Question: I want to implement the SwipeListView like below image, I have download github code <URL> for that and make changes in it, But it fails what I want to implement

I want to implement that when user swipe listitem to left , two or three buttons should be display at right side
I make changes in above demo like below code
com.aug.swipe/MainActivity.java
'''
protected View generateRightView(final int position) {
LinearLayout lnv_right = new LinearLayout(MainActivity.this);
LayoutParams lnv_params = new LayoutParams(
LayoutParams.MATCH_PARENT, LayoutParams.WRAP_CONTENT);
lnv_right.setOrientation(LinearLayout.HORIZONTAL);
TextView deleteView = new TextView(mContext);
LinearLayout.LayoutParams lp = new LayoutParams(200, 100);
deleteView.setLayoutParams(lp);
deleteView.setText("delete ");
deleteView.setGravity(Gravity.CENTER);
deleteView.setBackgroundColor(Color.parseColor("#12c2c2"));
deleteView.setOnClickListener(new OnClickListener() {
@Override
public void onClick(View v) {
Toast.makeText(mContext, "del " + mList.get(position),
Toast.LENGTH_SHORT).show();
mList.remove(position);
notifyDataSetChanged();
}
});
TextView editView = new TextView(mContext);
LinearLayout.LayoutParams edt_lp = new LayoutParams(200, 100);
editView.setLayoutParams(edt_lp);
editView.setText("delete ");
editView.setGravity(Gravity.CENTER);
editView.setBackgroundColor(Color.parseColor("#12c2c2"));
editView.setOnClickListener(new OnClickListener() {
@Override
public void onClick(View v) {
Toast.makeText(mContext, "del " + mList.get(position),
Toast.LENGTH_SHORT).show();
mList.remove(position);
notifyDataSetChanged();
}
});
lnv_right.addView(editView);
lnv_right.addView(deleteView);
lnv_right.setLayoutParams(lnv_params);
return lnv_right;
}
'''
But this is not working , need any solution
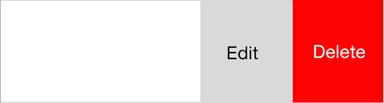
Answer: Please use below code instead your code:
'''
LayoutParams lnv_params = new LayoutParams(400, 100);
'''